Interaction volume radius: 5 \u00c5
Interaction volume height: 10 \u00c5
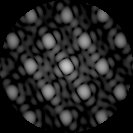
Disorder parameter: 0.143